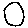
Label: circle